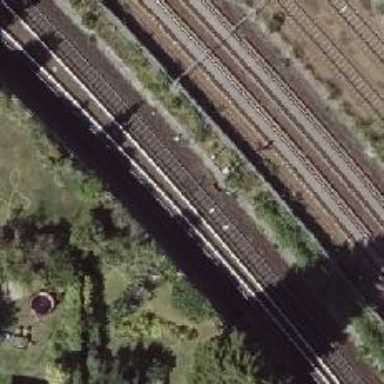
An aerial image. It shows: Railway signal.